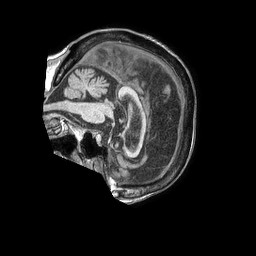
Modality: T1w
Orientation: sagittal
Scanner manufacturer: philips
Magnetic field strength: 1.5 T
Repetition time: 0.007866 s
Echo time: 0.00365 s